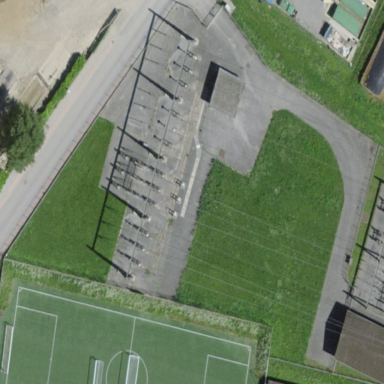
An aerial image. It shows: Power substation.